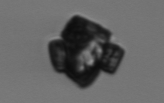
Label: Delphineis